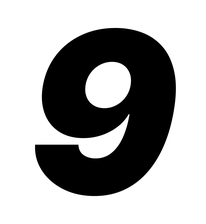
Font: Inter-Italic_Black_Italic